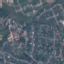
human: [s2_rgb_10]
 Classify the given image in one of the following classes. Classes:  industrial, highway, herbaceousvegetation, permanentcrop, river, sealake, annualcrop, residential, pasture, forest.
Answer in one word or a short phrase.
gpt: Residential